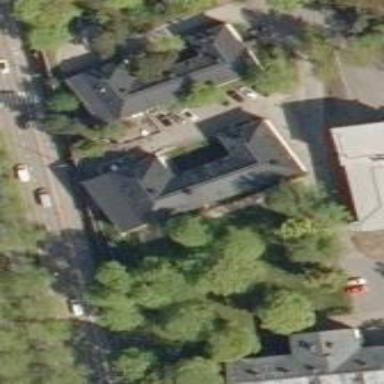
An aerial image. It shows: Public building.